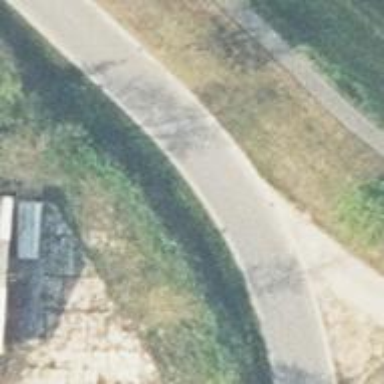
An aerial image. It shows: Unclassified road.